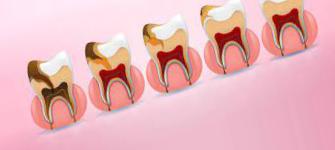
Condition: Caries